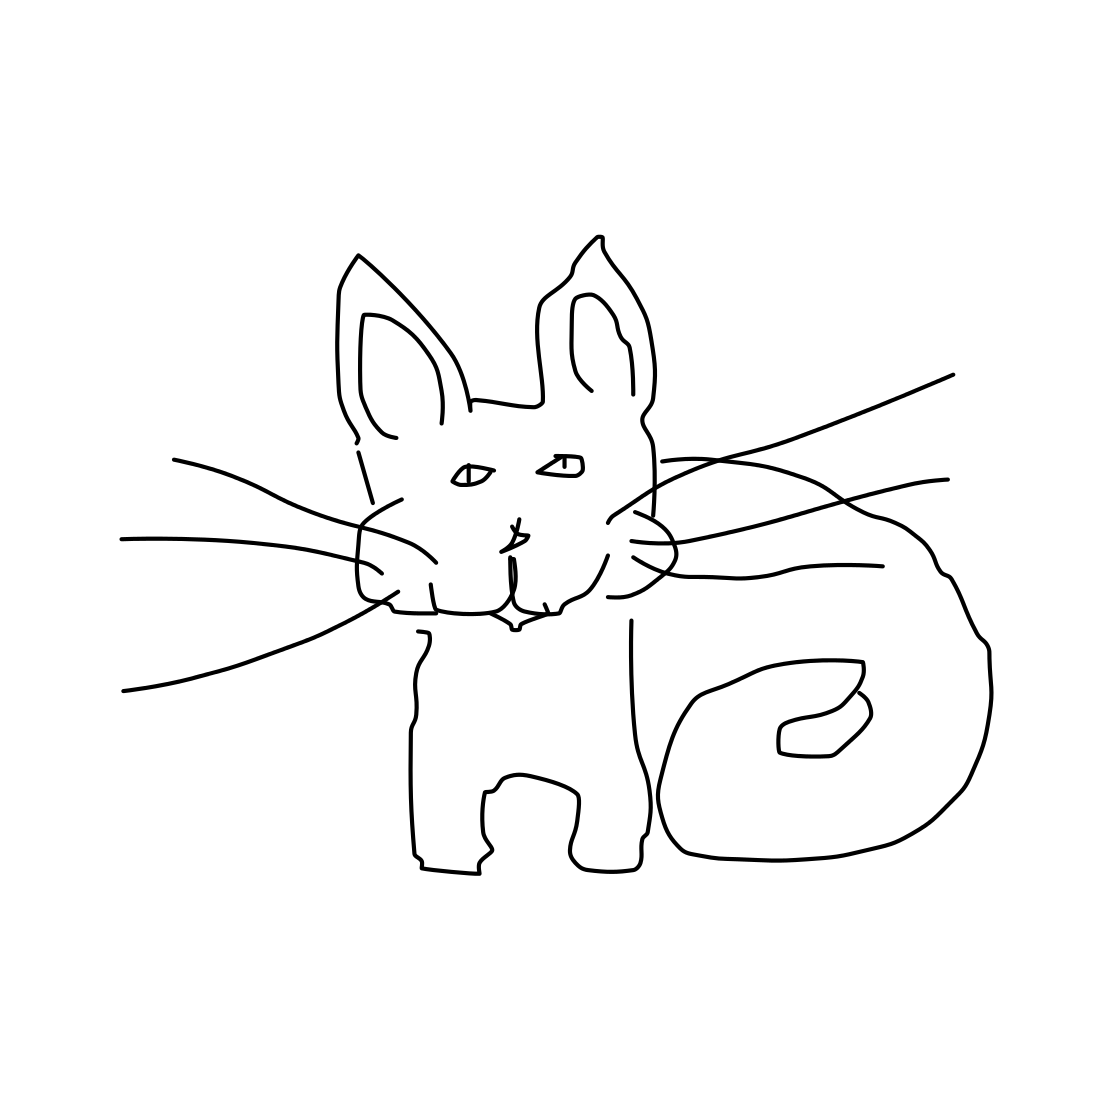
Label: cat